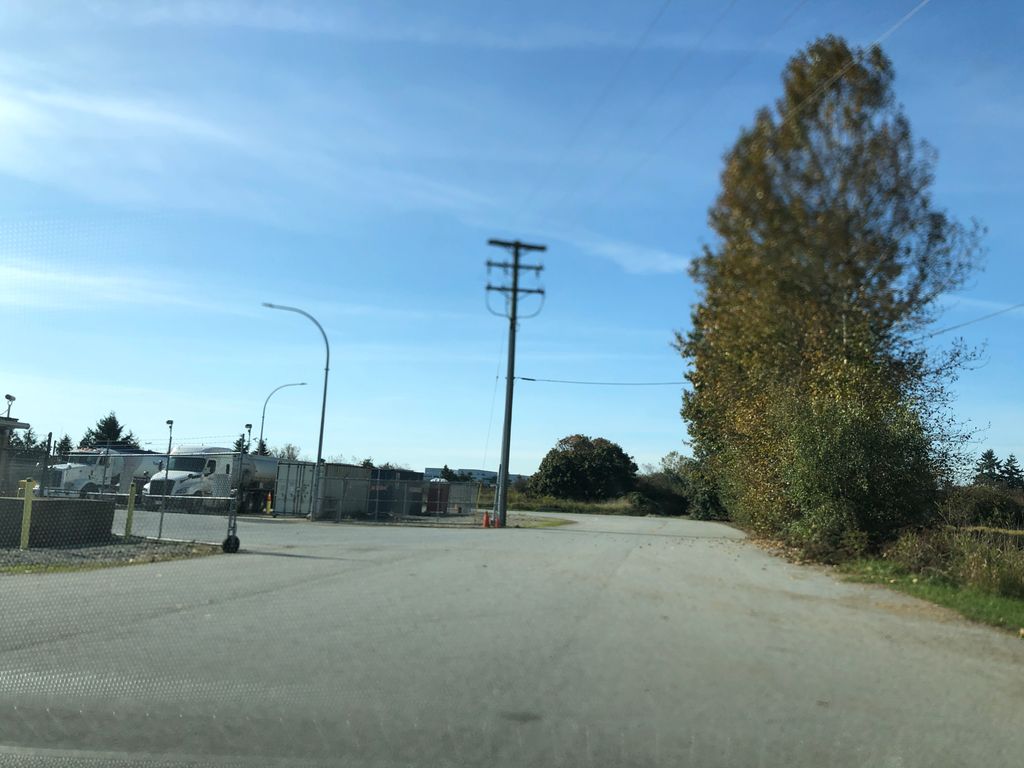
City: vancouver